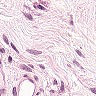
Metastatic tissue present: no